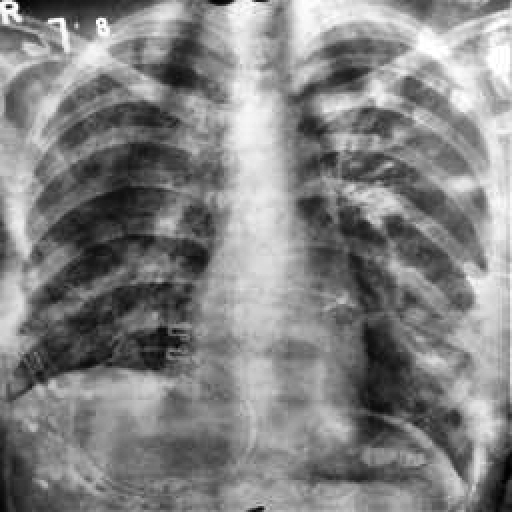
Finding: TUBERCULOSIS